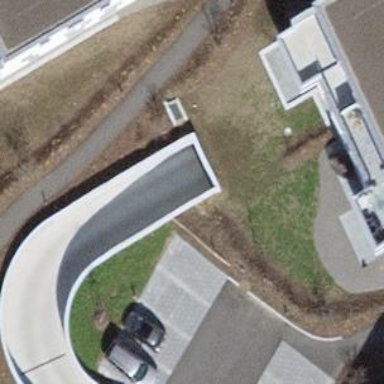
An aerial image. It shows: Parking entrance.